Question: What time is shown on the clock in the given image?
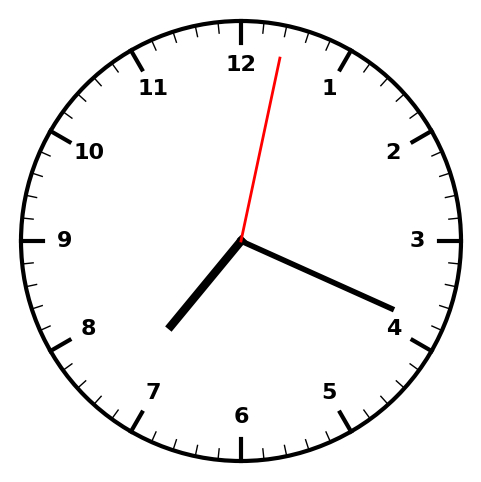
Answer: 07:19:02